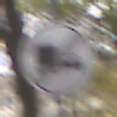
Verkehrszeichen: EndeUeberholverbotKraftfahrzeuge
Umgebung: Outdoor, Nature
Tageszeit: Midday
Wetter: Overcast
Licht: Natural
Jahreszeit: NotSpecified
Kontrast: LowContrast